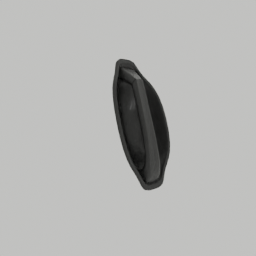
Label: mechanical